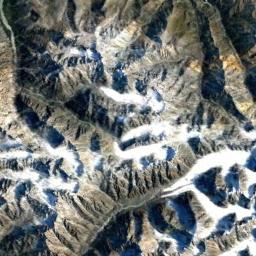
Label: snowberg